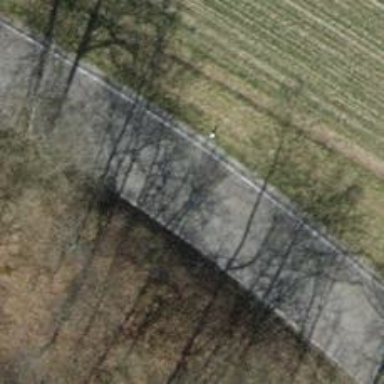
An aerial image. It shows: Unclassified road with asphalt surface and no sidewalk.